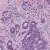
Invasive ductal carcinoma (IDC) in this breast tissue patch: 1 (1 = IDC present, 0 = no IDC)